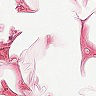
Metastatic tissue present: no